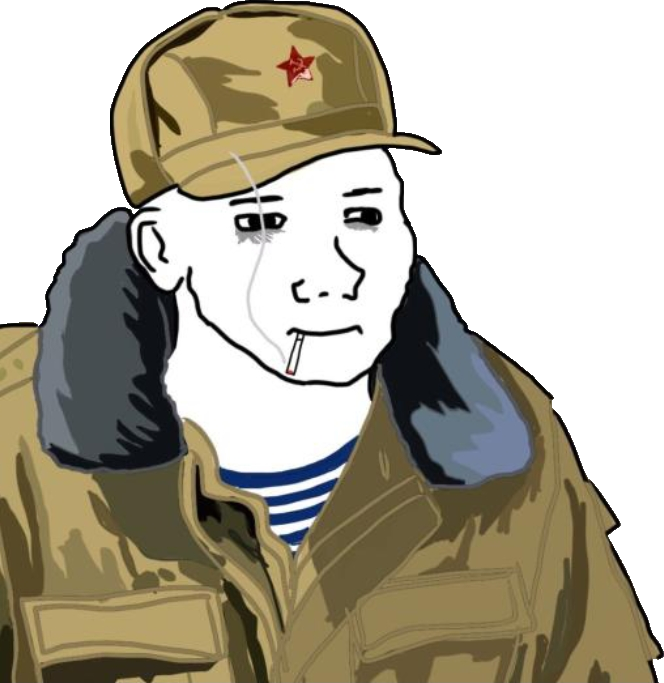
Label: 5_Doomer